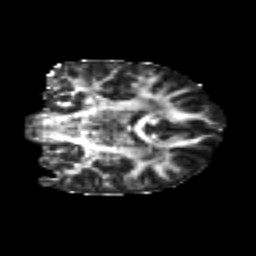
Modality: FA
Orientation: coronal
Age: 22
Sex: female
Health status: healthy
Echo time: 0.074 s